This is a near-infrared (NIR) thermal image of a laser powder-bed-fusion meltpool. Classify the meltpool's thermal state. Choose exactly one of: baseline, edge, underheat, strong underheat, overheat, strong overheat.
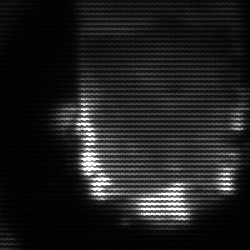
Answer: baseline